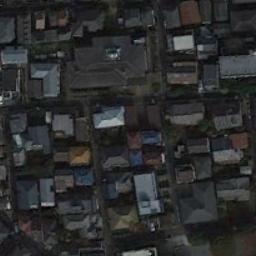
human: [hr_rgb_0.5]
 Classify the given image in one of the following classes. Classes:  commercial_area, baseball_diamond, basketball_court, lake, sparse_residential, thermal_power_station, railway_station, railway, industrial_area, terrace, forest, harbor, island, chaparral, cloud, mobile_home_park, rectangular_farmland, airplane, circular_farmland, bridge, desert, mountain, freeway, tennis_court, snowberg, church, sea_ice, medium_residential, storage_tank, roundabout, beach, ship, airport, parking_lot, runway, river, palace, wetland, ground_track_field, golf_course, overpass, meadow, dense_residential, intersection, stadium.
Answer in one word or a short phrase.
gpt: dense_residential